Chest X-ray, AP view. Patient: 44 years old, sex F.
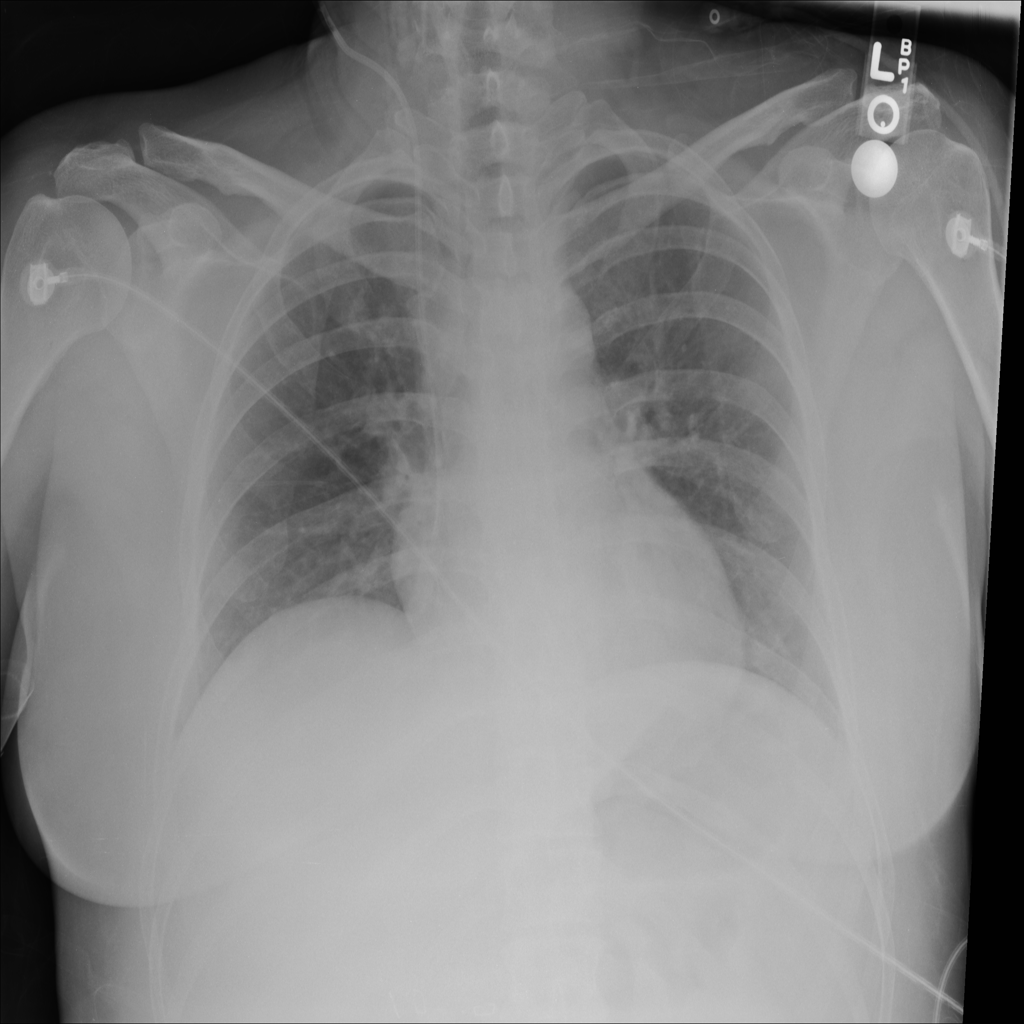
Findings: No Finding